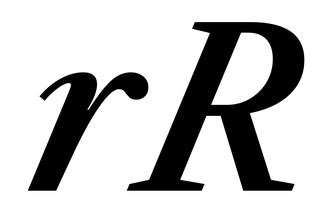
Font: LibreCaslonText-Italic_SemiBold_Italic